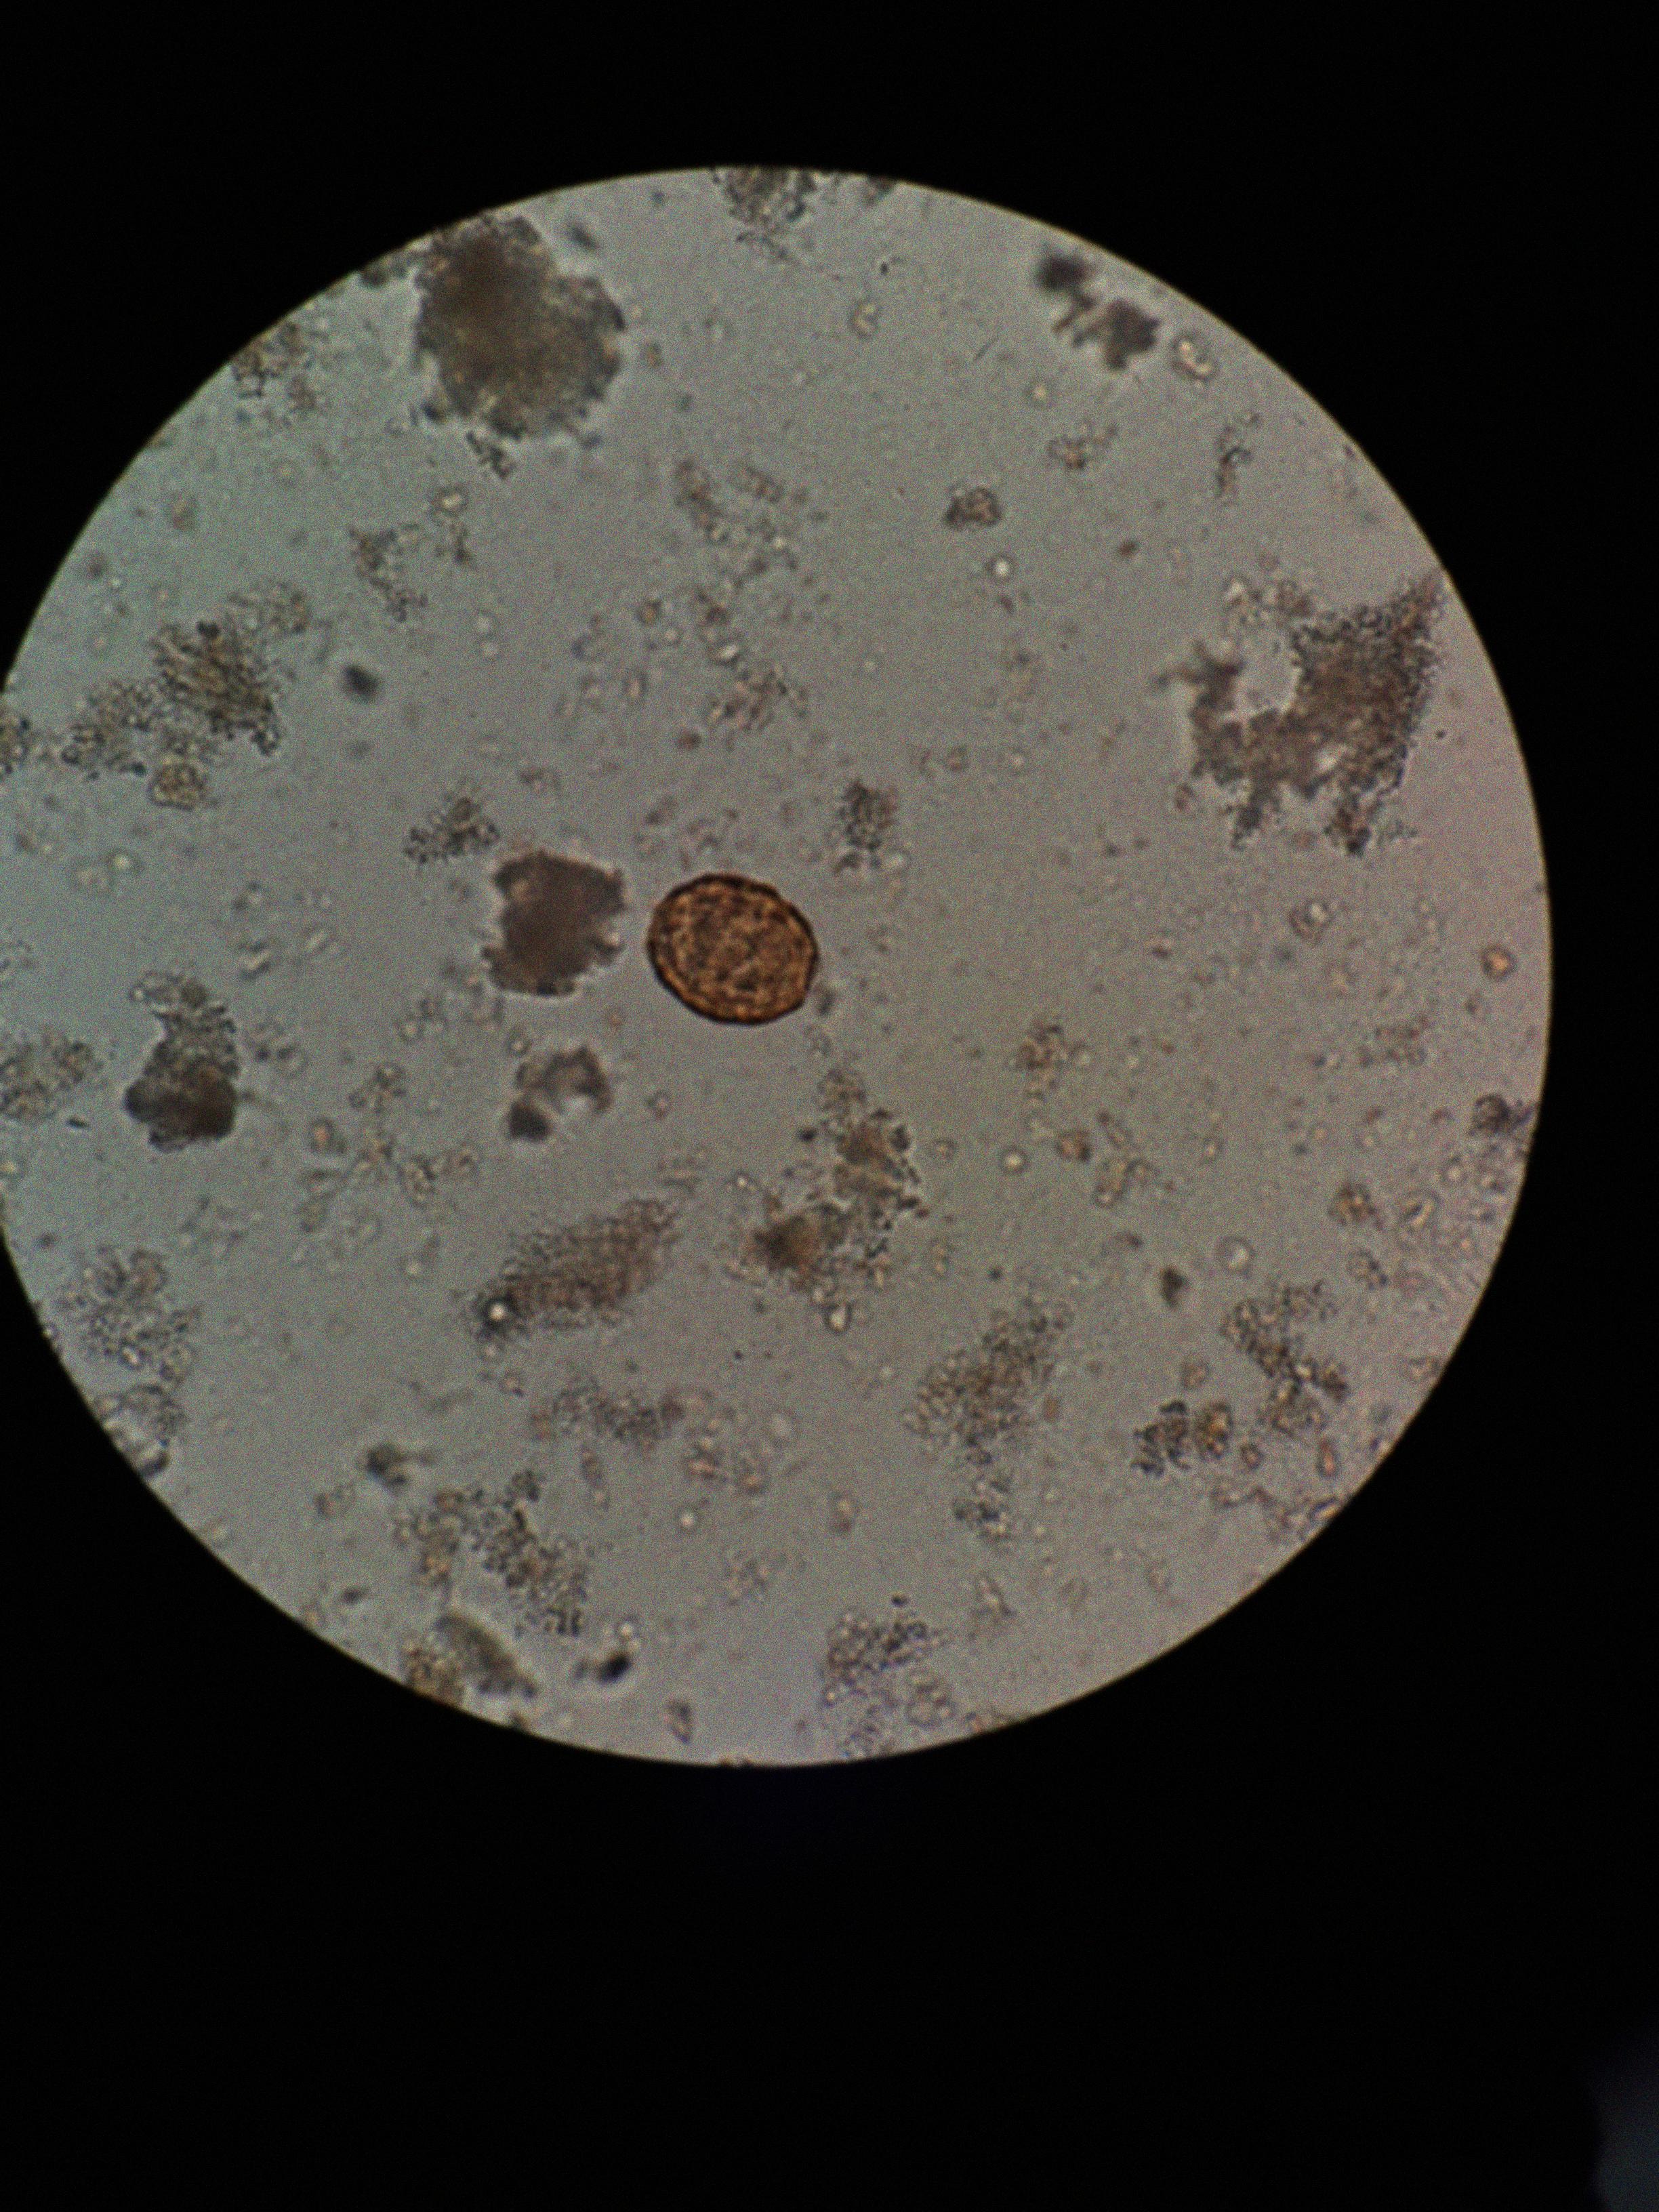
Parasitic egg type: Ascaris lumbricoides